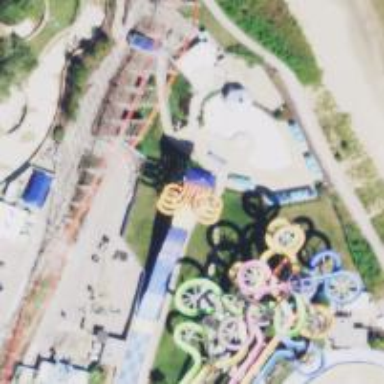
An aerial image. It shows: Water slide attraction.